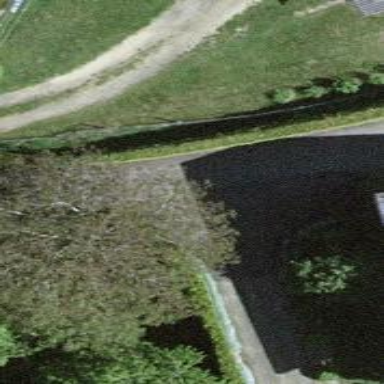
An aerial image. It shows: Paved alley for service vehicles.